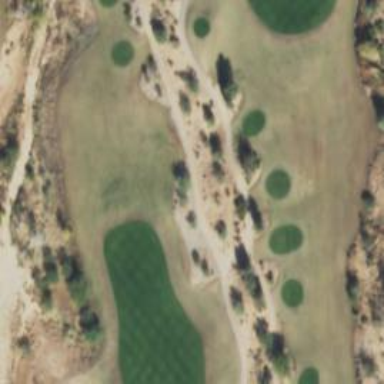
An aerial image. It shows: Service road designated as golf cart path.